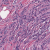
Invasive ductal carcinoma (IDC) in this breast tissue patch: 1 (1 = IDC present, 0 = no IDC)